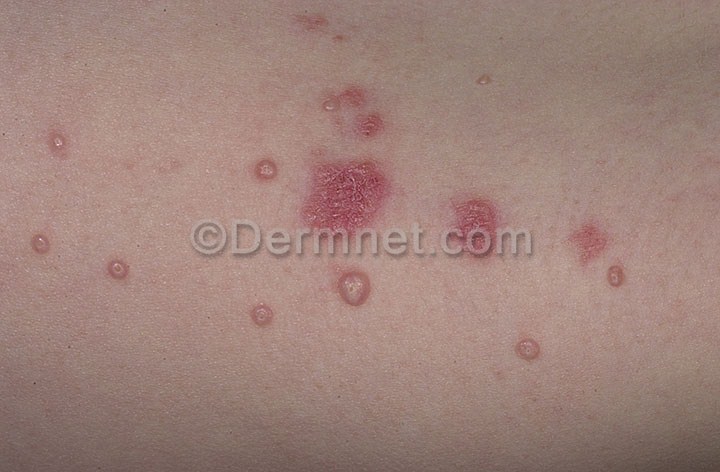
Disease: Herpes HPV and other STDs Photos